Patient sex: M
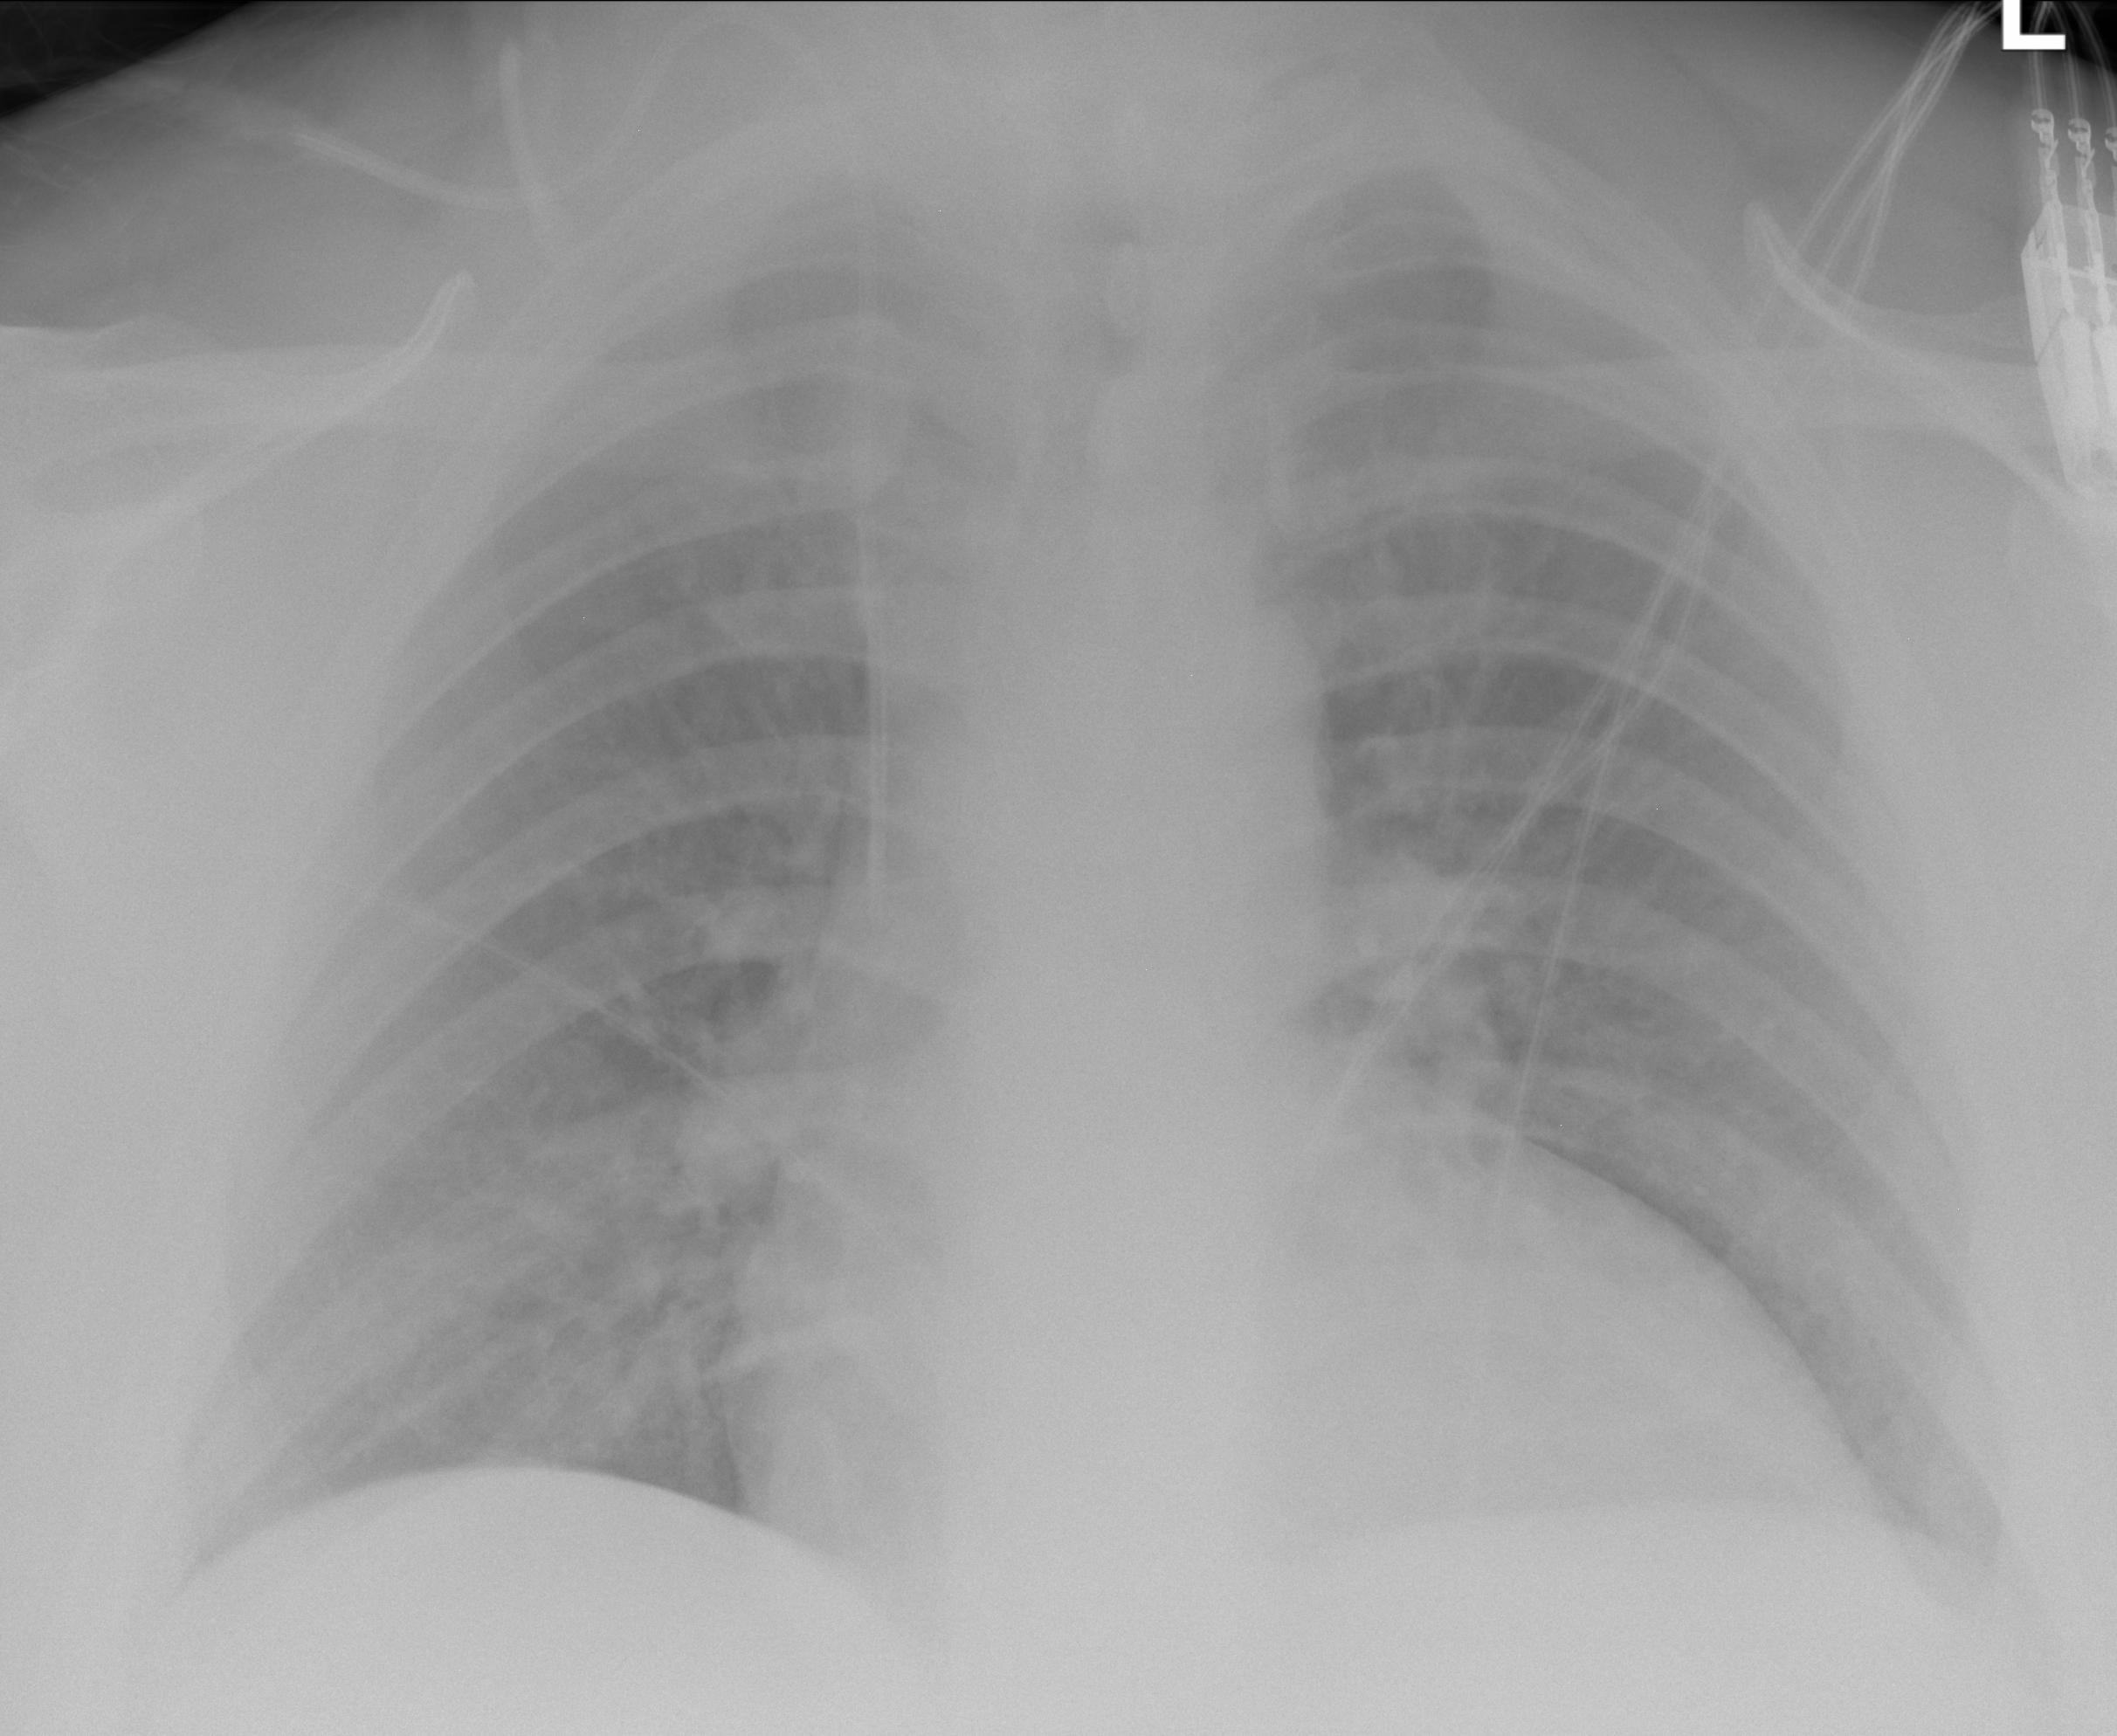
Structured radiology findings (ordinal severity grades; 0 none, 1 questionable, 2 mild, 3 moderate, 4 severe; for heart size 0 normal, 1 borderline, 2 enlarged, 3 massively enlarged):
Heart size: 2
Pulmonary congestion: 2
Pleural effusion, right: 0
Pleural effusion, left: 0
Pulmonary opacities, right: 0
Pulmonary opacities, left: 0
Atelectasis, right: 0
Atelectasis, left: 0